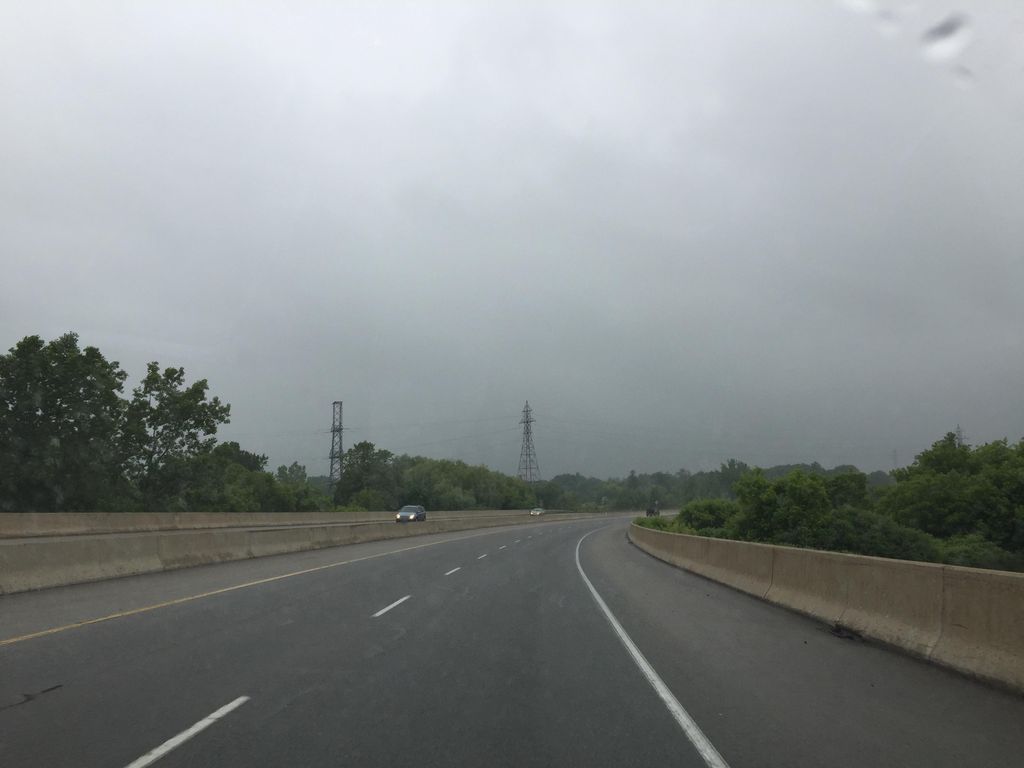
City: kitchener-waterloo